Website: lowes
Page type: customer-info-address
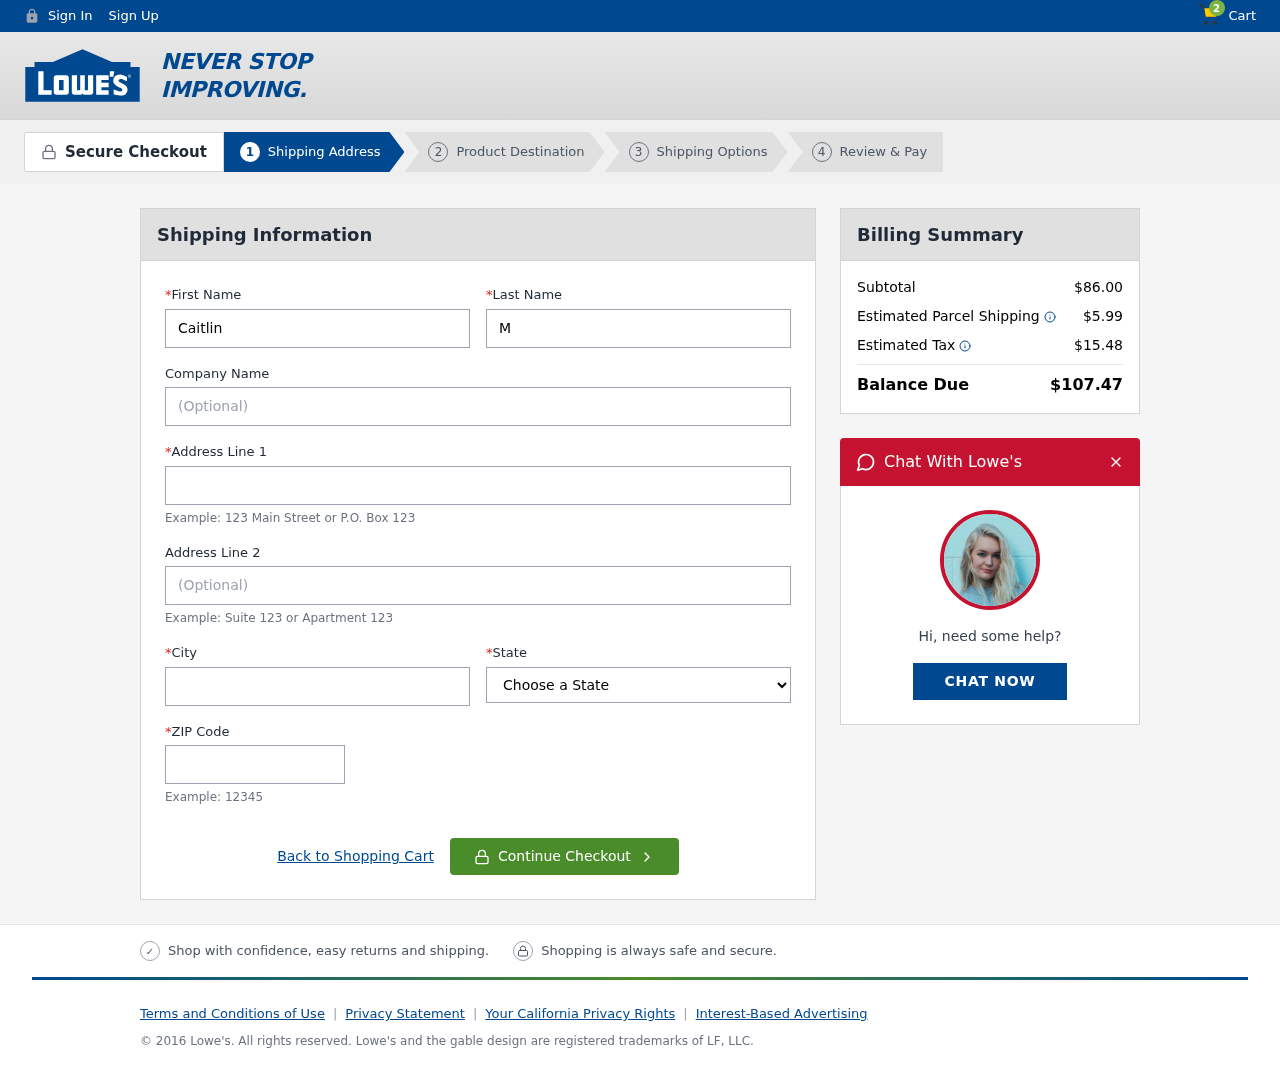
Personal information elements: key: PII_CITY
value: Port Kristin
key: PII_COMPANY
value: Hunt, Li and Casey
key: PII_FIRSTNAME
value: Caitlin
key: PII_LASTNAME
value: Mckenzie
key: PII_POSTCODE
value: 44473
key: PII_STATE
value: West Virginia
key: PII_STREET
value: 903 Sara Trail Suite 121
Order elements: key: ORDER_NUM_ITEMS
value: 2
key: ORDER_SUBTOTAL
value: $86.00
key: ORDER_SHIPPING_COST
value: $5.99
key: ORDER_TAX
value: $15.48
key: ORDER_TOTAL
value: $107.47